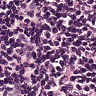
Metastatic tissue present: no